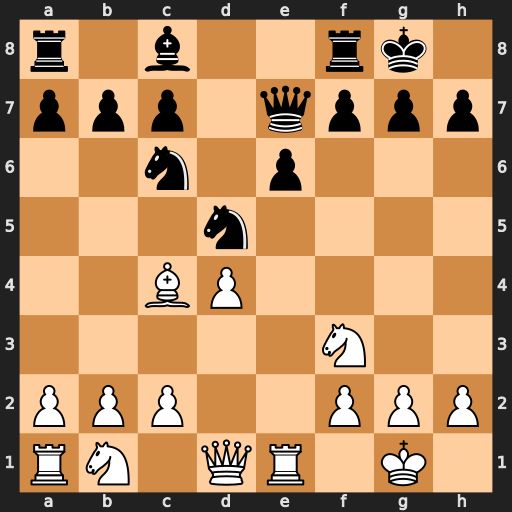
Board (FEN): r1b2rk1/ppp1qppp/2n1p3/3n4/2BP4/5N2/PPP2PPP/RN1QR1K1
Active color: w
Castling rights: -
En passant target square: -
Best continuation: Bxd5 exd5 Rxe7